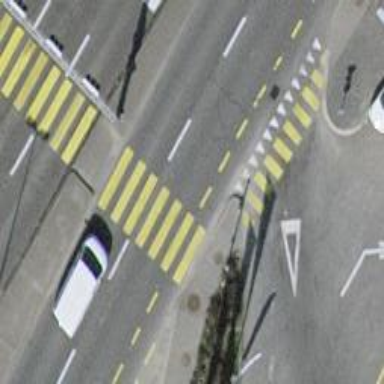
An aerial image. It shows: Marked crossing with zebra stripes on the road.